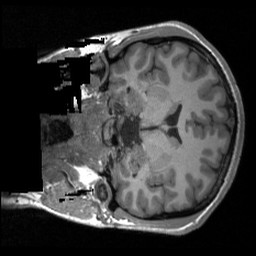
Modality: T1w
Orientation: coronal
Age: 24
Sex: male
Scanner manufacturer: siemens
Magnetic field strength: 3 T
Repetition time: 1.9 s
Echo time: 0.00232 s